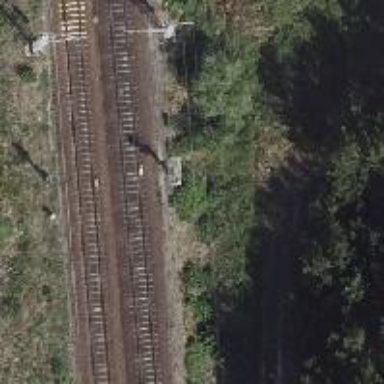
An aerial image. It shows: Railway signal.